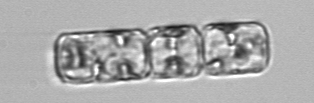
Label: Guinardia_delicatula